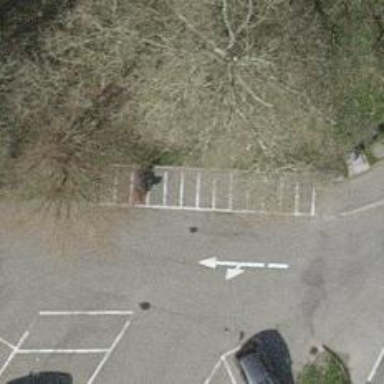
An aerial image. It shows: Motorcycle parking facility.